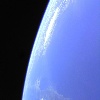
Label: water